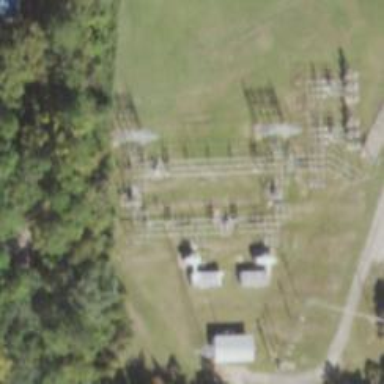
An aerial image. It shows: Switch for power supply.